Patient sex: F
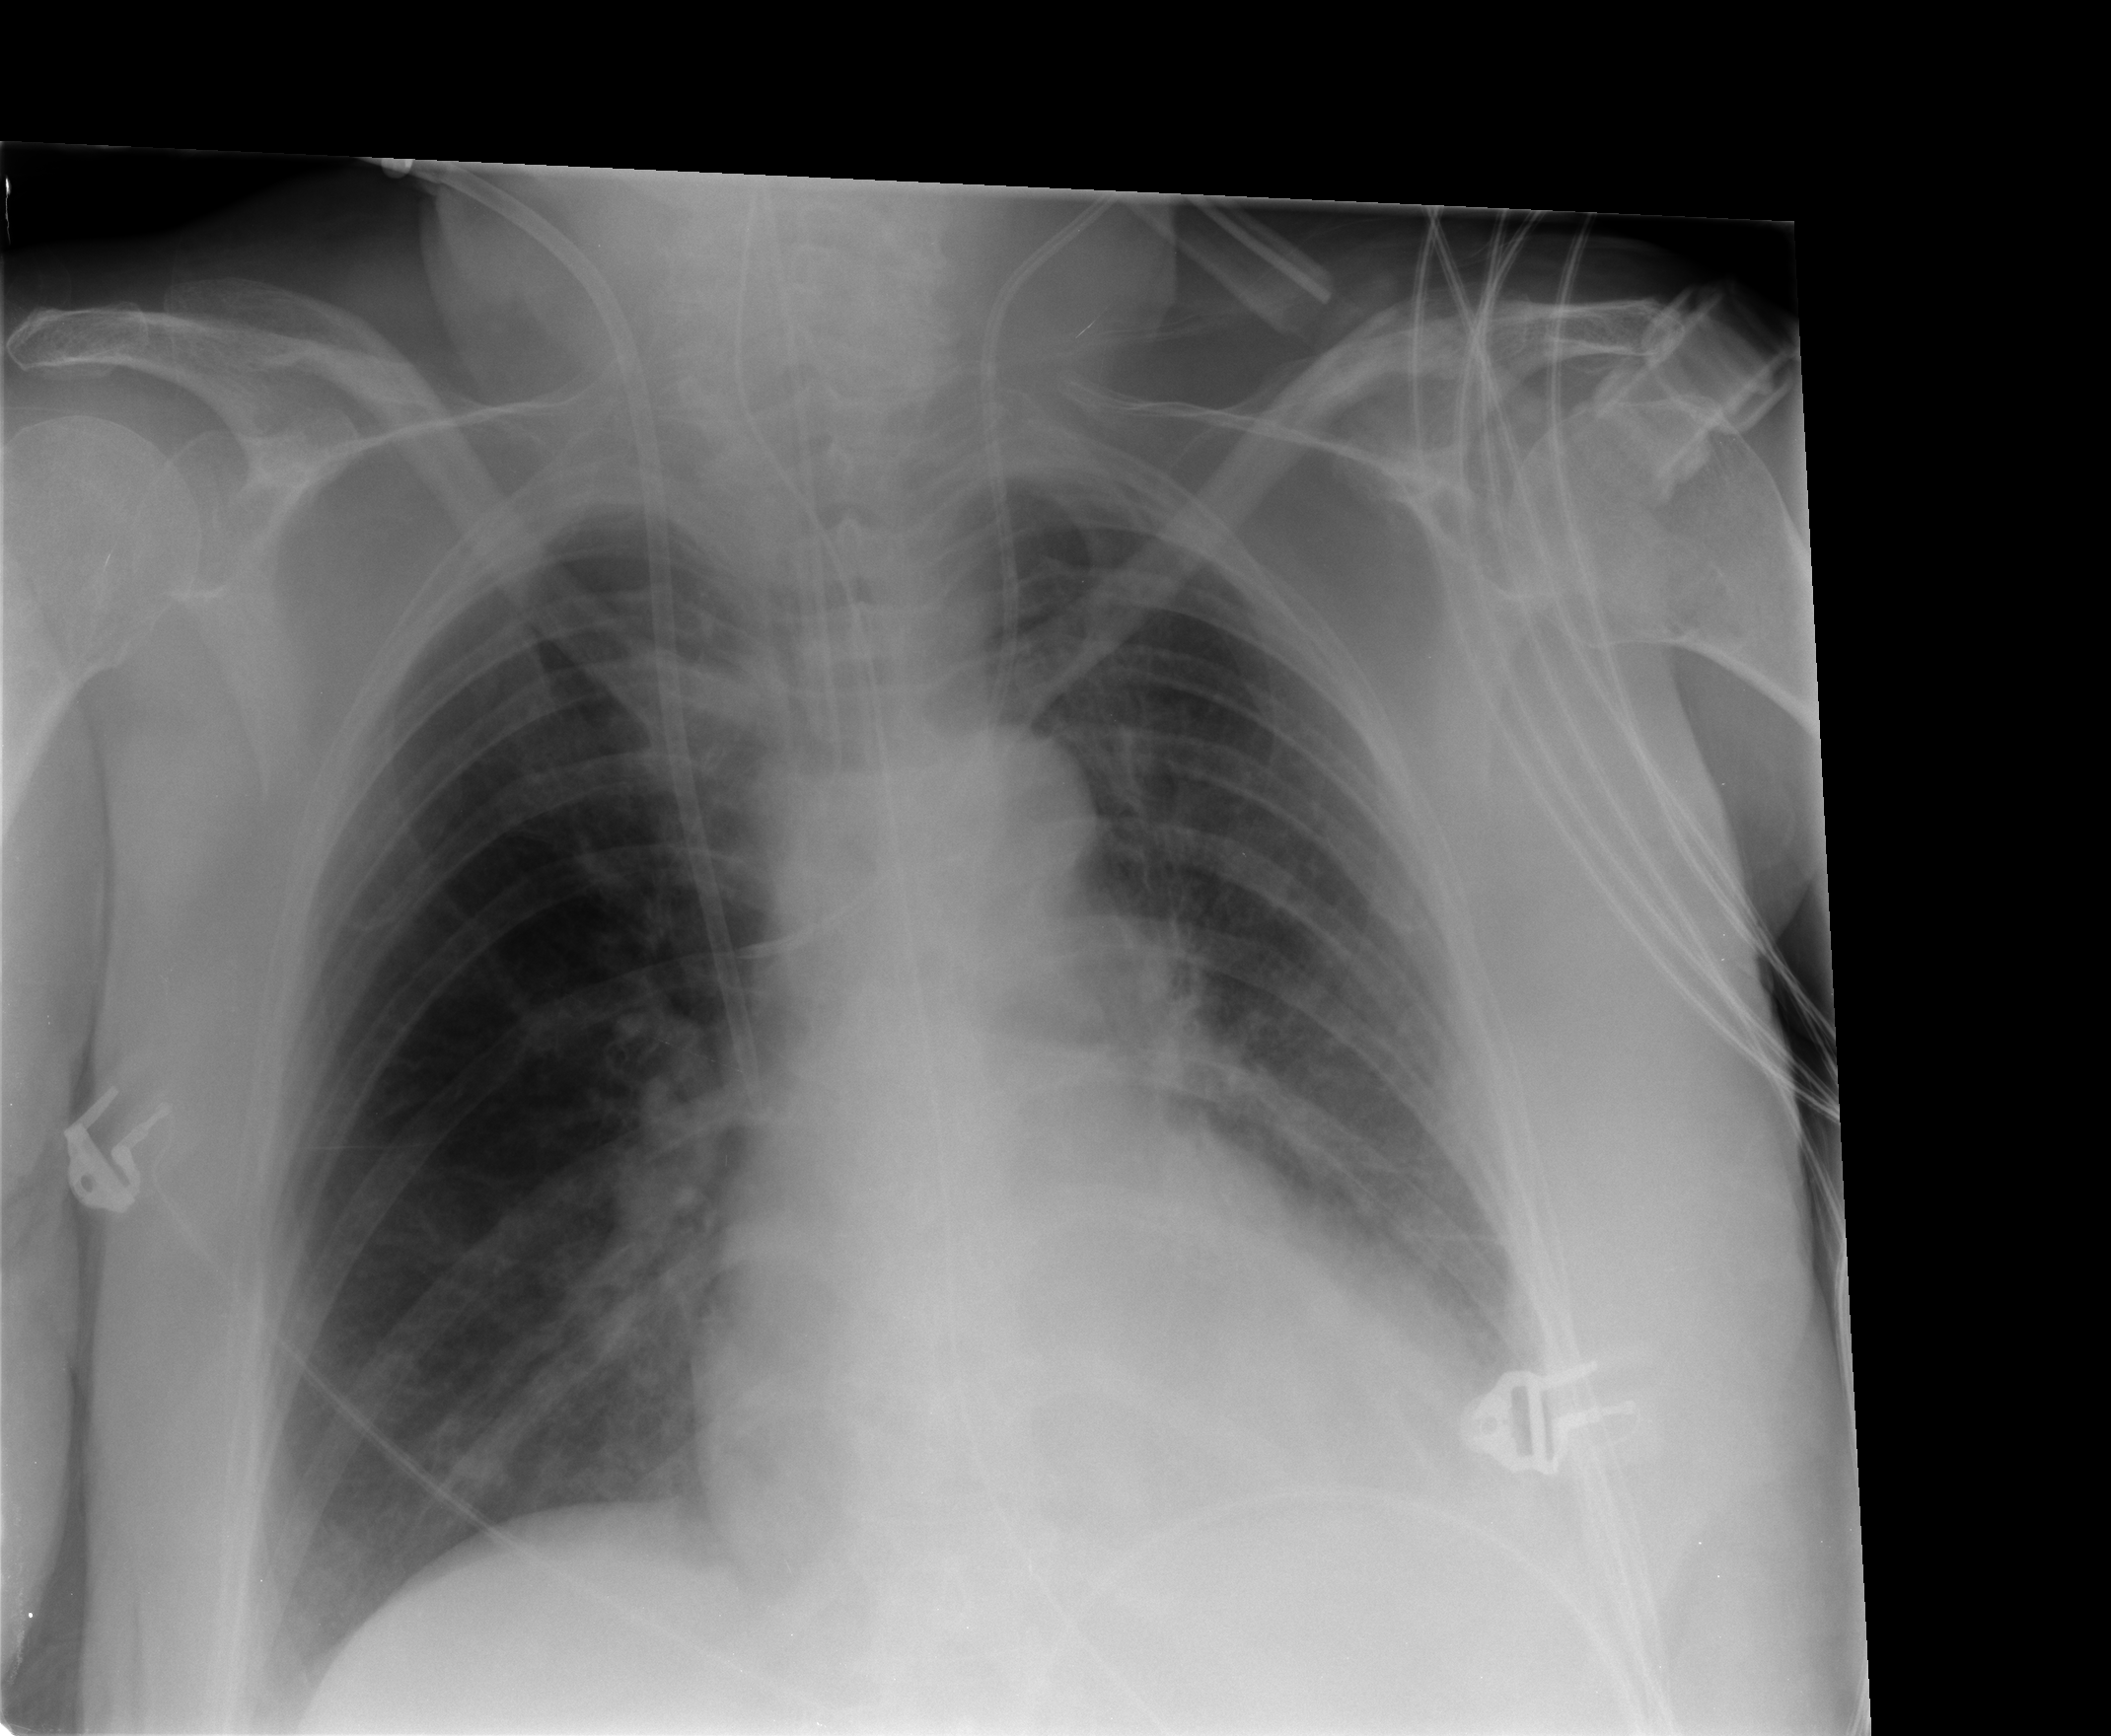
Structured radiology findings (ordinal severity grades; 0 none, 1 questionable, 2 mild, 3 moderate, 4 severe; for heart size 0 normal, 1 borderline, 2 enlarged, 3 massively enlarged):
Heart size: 1
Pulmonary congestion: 0
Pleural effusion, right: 0
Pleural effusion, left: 1
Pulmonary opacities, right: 0
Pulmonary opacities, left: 0
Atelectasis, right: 0
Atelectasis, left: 2